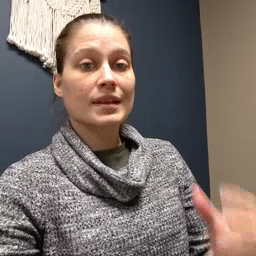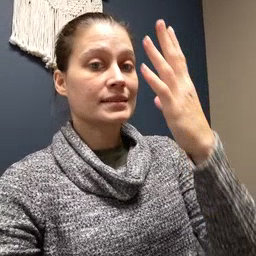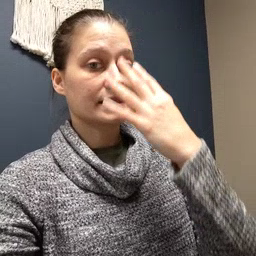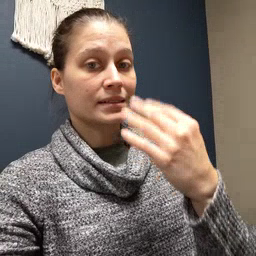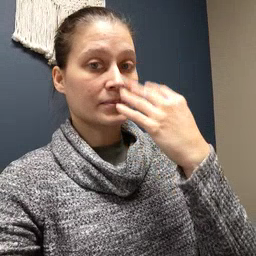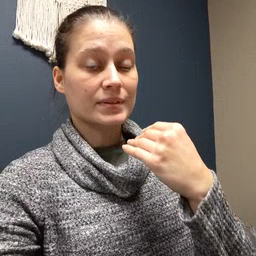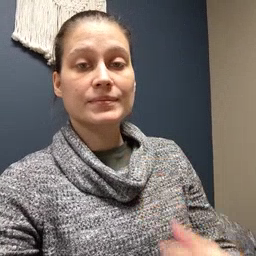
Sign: sleepy